Field crop: maize
Growth stage: 2
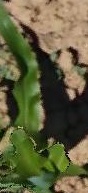
Species: maize